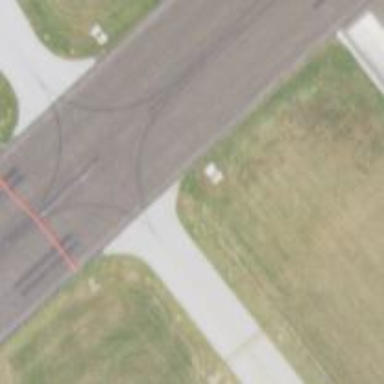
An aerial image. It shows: Image of taxiway at airport.